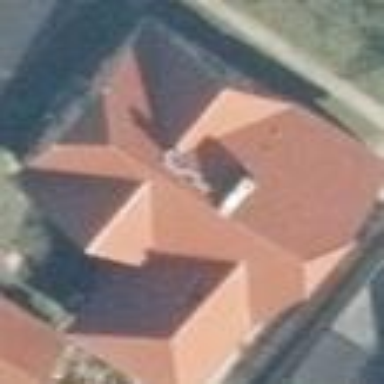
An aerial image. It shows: Simple and straightforward house.